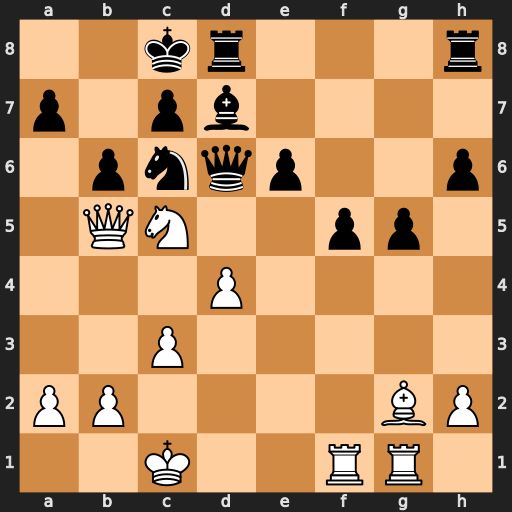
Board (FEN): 2kr3r/p1pb4/1pnqp2p/1QN2pp1/3P4/2P5/PP4BP/2K2RR1
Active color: w
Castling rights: -
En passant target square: -
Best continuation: Qa6+ Kb8 Qb7#